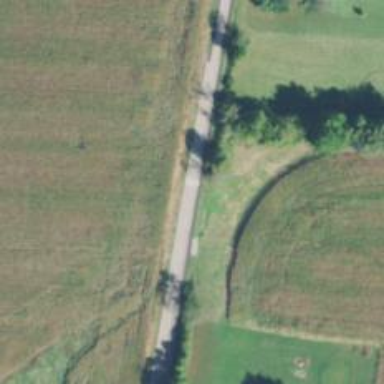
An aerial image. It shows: Tertiary road.